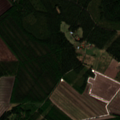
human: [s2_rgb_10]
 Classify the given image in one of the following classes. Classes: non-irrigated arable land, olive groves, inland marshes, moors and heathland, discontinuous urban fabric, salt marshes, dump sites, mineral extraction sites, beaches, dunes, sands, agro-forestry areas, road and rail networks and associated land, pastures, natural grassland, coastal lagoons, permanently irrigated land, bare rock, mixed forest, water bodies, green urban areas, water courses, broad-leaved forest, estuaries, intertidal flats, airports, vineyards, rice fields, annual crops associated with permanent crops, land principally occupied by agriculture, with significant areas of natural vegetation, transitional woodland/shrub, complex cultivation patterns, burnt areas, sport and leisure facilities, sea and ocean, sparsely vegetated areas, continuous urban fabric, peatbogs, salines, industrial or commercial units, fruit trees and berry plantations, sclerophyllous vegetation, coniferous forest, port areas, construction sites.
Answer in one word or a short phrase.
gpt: non-irrigated arable land, land principally occupied by agriculture, with significant areas of natural vegetation, coniferous forest, mixed forest, transitional woodland/shrub